Interaction volume radius: 5 \u00c5
Interaction volume height: 10 \u00c5
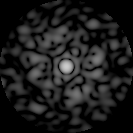
Disorder parameter: 0.8376